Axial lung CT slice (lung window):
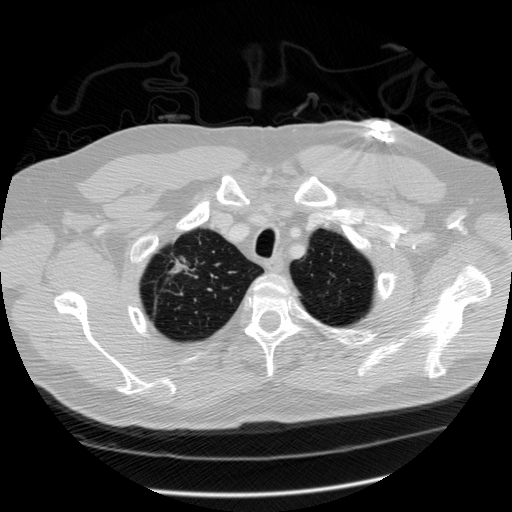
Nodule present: yes
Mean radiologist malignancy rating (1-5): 5